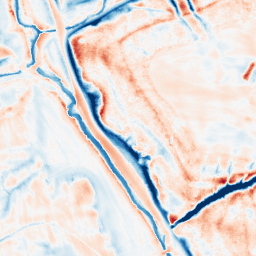
Category: trend_removal
Decomposition family: local_polynomial
Decomposition parameters: window_size: 21
degree: 1
Upsampling method: regularized
Upsampling parameters: scale: 2
lambda_reg: 0.001
Upsampling scale: 2